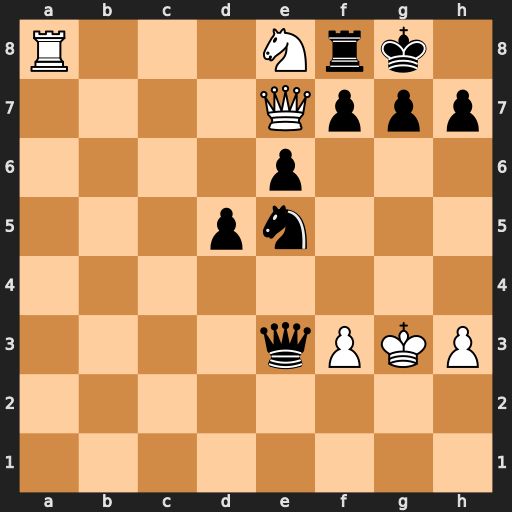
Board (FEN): R3Nrk1/4Qppp/4p3/3pn3/8/4qPKP/8/8
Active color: w
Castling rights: -
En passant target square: -
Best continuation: Nf6+ gxf6 Qxf8#